Question: I want to group the bars in a stacked barplot according to the values in another factor-variable. However, I want to do this without using facets.
<URL>
I want to group the stacked bars according the 'afk' variable. The normal stacked bar plot can be made with:
'''
ggplot(nl.melt, aes(x=naam, y=perc, fill=stemmen)) +
geom_bar(stat="identity", width=.7) +
scale_x_discrete(expand=c(0,0)) +
scale_y_continuous(expand=c(0,0)) +
coord_flip() +
theme_bw()
'''
which gives an alfabetically ordered barplot:

I tried to group them by using 'x=reorder(naam,afk)' in the 'aes'. But that didn't work. Also using 'group=afk' does not have the desired effect.
Any ideas how to do this?
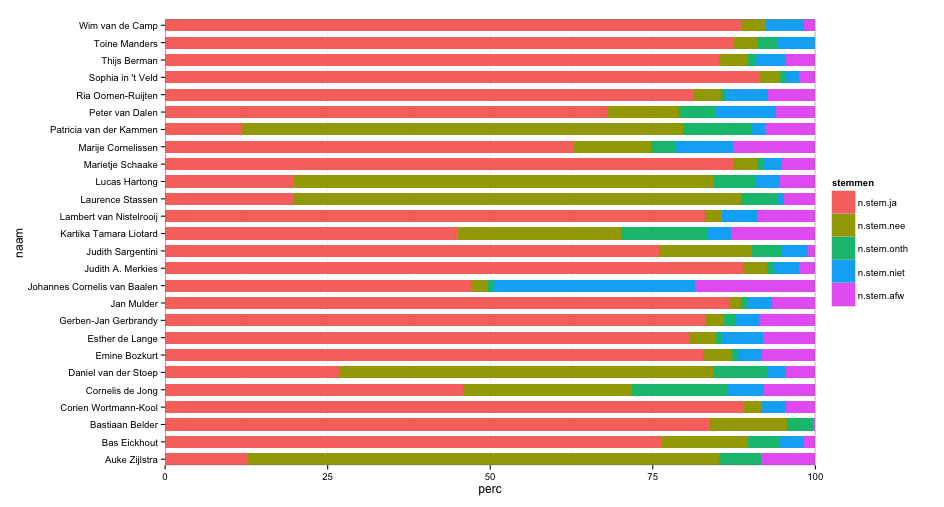
Answer: 'reorder' should work but the problem is you're trying to re-order by a factor. You need to be explicit on how you want to use that information. You can either use
'''
nl.melt$naam <- reorder(nl.melt$naam, as.numeric(nl.melt$afk))
'''
or
'''
nl.melt$naam <- reorder(nl.melt$naam, as.character(nl.melt$afk), FUN=min)
'''
depending on whether you want to sort by the existing levels of 'afk' or if you want to sort alphabetically by the levels of 'afk'.
After running that and re-running the ggplot code, i get